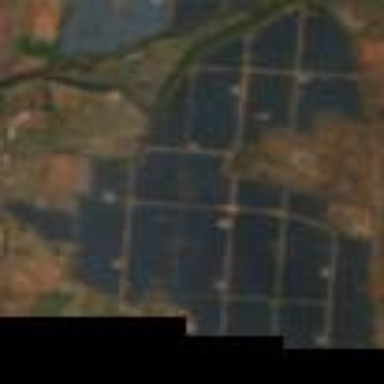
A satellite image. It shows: Wall surrounding solar power plant. The plant utilizes photovoltaic technology to generate electricity.